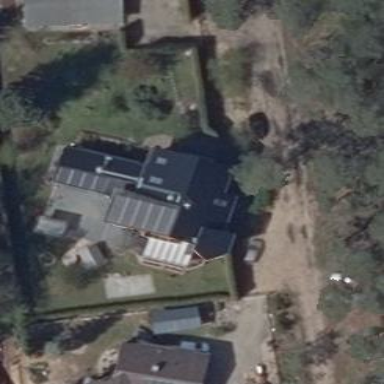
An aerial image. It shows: Part of building.